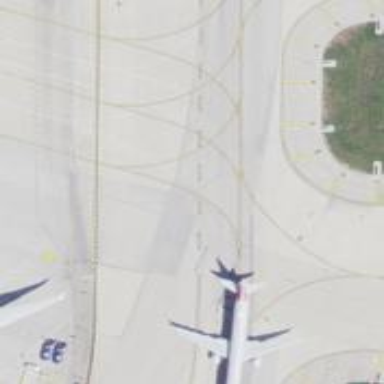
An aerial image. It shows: Image of taxiway at airport.